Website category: restaurant
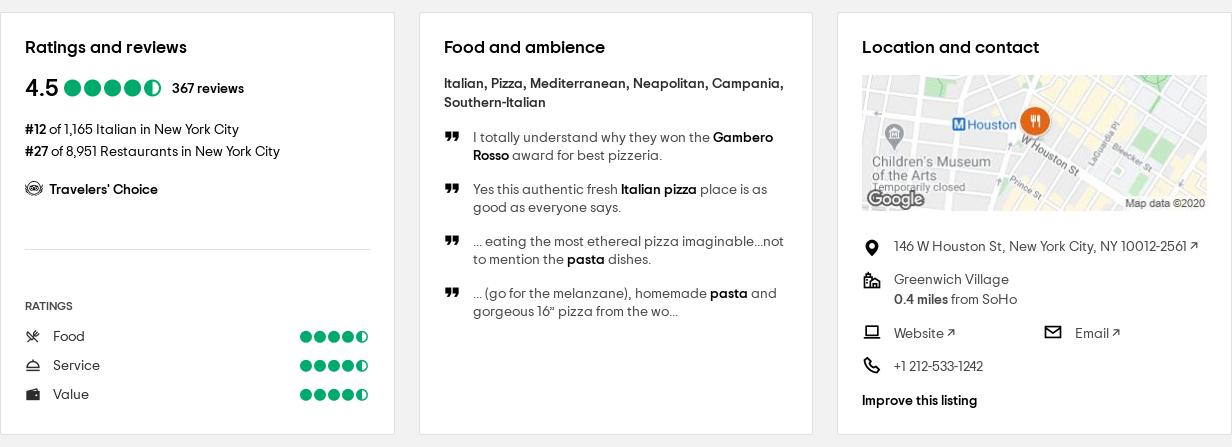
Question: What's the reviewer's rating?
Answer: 4.5

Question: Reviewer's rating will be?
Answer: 4.5

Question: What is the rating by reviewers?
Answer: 4.5

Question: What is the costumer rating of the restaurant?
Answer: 4.5

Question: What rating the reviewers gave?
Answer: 4.5

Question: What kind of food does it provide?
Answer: Italian, Pizza, Mediterranean, Neapolitan, Campania, Southern-Italian

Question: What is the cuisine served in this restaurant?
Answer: Italian, Pizza, Mediterranean, Neapolitan, Campania, Southern-Italian

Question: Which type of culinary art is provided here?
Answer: Italian, Pizza, Mediterranean, Neapolitan, Campania, Southern-Italian

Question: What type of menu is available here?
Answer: Italian, Pizza, Mediterranean, Neapolitan, Campania, Southern-Italian

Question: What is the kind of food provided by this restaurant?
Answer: Italian, Pizza, Mediterranean, Neapolitan, Campania, Southern-Italian

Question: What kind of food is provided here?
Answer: Italian, Pizza, Mediterranean, Neapolitan, Campania, Southern-Italian

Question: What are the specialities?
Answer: Italian, Pizza, Mediterranean, Neapolitan, Campania, Southern-Italian

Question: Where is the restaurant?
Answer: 146 W Houston St, New York City, NY 10012-2561

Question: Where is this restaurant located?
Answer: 146 W Houston St, New York City, NY 10012-2561

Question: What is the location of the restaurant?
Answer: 146 W Houston St, New York City, NY 10012-2561

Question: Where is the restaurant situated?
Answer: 146 W Houston St, New York City, NY 10012-2561

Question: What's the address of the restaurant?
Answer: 146 W Houston St, New York City, NY 10012-2561

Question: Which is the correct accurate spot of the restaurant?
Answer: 146 W Houston St, New York City, NY 10012-2561

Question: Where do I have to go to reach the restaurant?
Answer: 146 W Houston St, New York City, NY 10012-2561

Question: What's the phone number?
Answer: +1 212-533-1242

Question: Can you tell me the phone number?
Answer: +1 212-533-1242

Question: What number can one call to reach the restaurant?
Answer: +1 212-533-1242

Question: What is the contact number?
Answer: +1 212-533-1242

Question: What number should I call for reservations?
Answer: +1 212-533-1242

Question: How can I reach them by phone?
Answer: +1 212-533-1242